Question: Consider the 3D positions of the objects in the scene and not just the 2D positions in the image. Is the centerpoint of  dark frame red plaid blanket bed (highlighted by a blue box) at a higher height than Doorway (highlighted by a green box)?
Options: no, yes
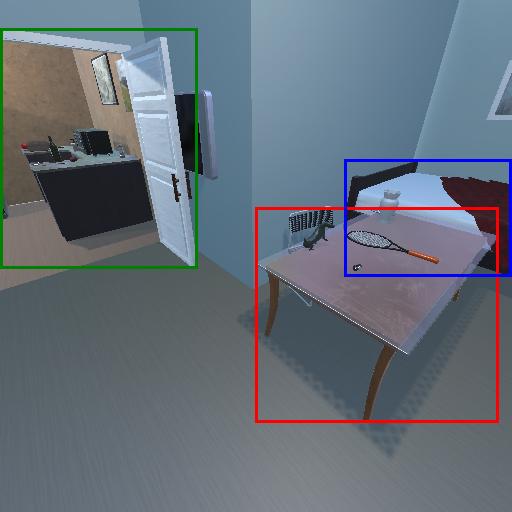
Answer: no